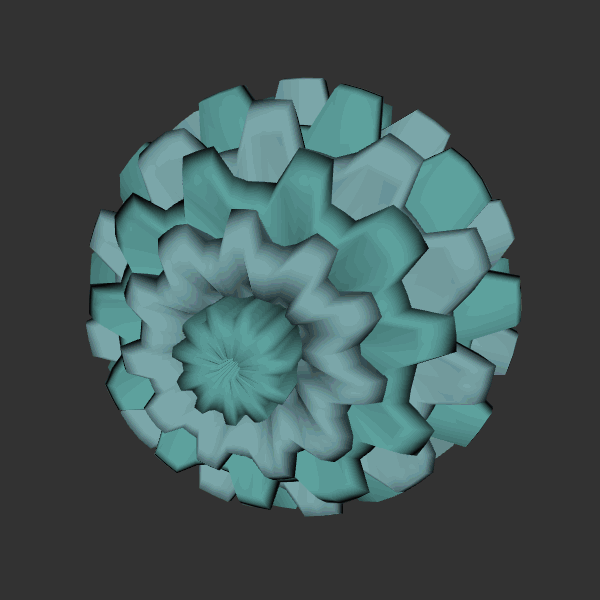
Background: dark